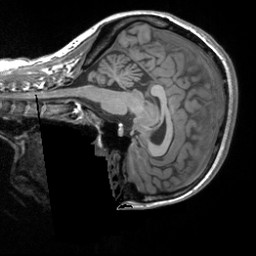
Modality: T1w
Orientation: sagittal
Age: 34
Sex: female
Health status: healthy
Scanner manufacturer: siemens
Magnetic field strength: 3 T
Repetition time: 1.9 s
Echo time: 0.00252 s